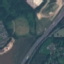
Land use / land cover class: Highway